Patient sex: M
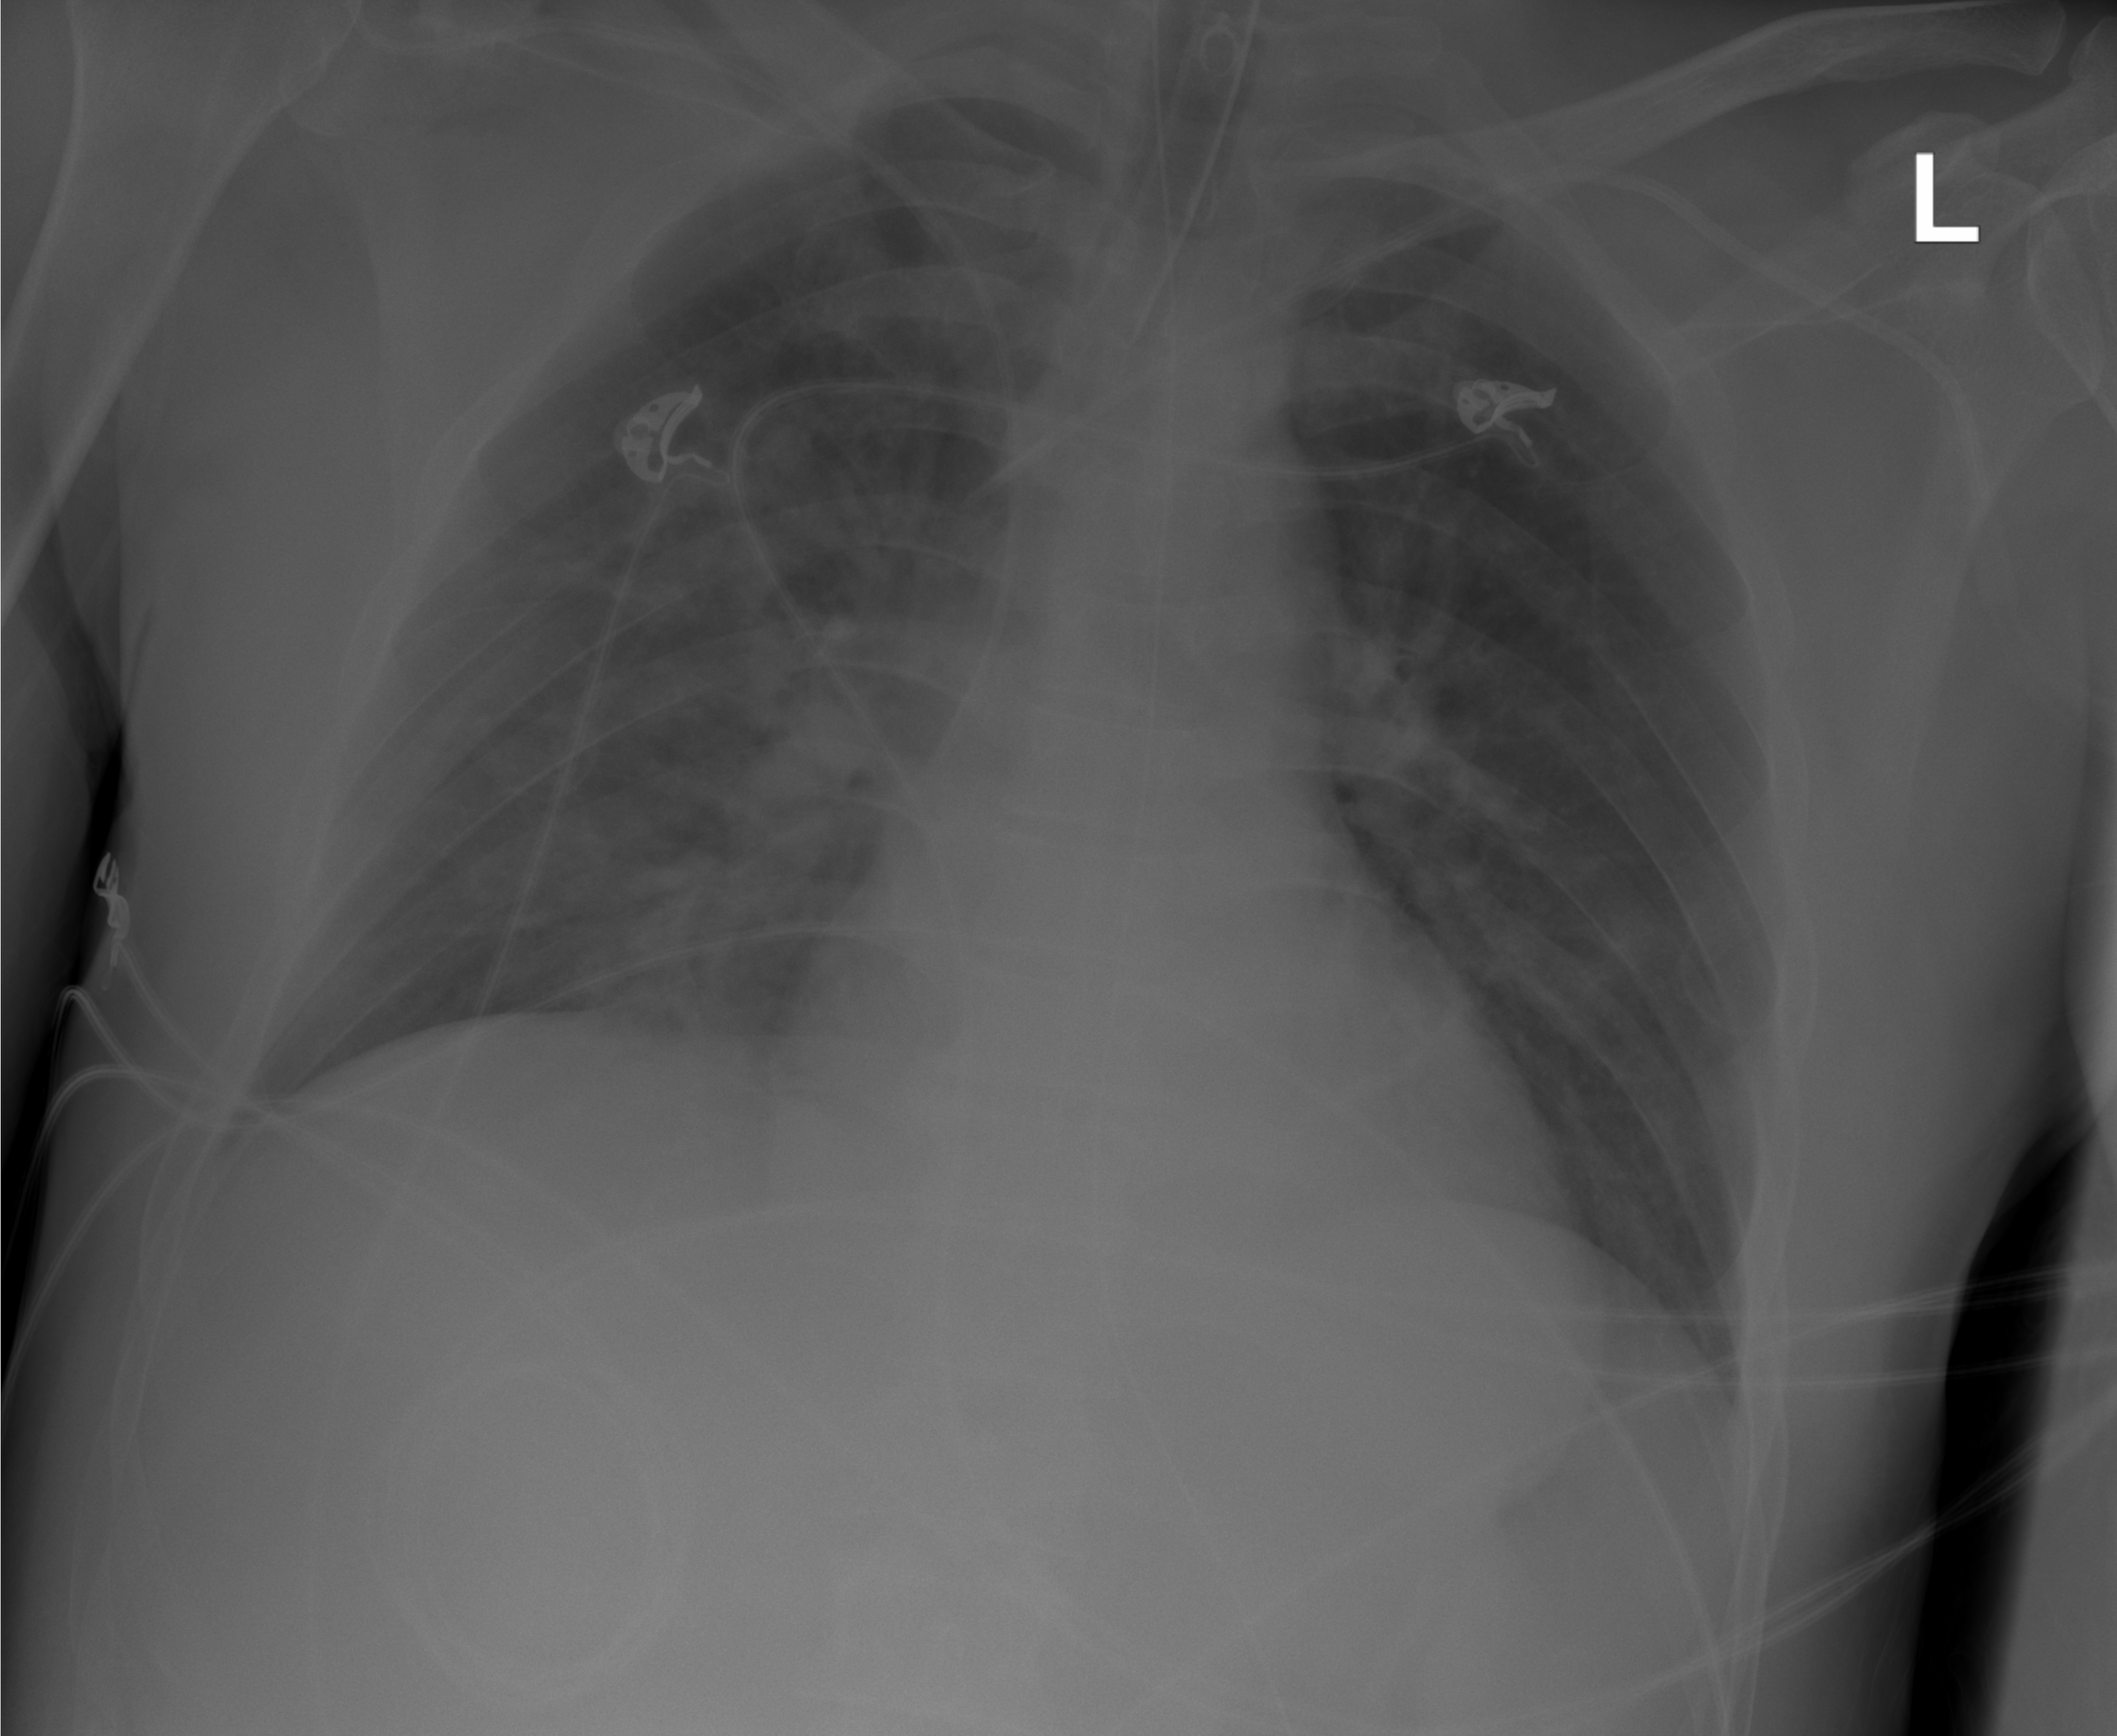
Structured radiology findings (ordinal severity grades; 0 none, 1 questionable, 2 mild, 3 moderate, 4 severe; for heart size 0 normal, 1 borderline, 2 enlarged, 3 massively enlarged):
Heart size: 2
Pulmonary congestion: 2
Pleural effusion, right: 0
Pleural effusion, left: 0
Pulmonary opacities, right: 3
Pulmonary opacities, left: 2
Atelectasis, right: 3
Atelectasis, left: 0